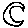
Label: moon